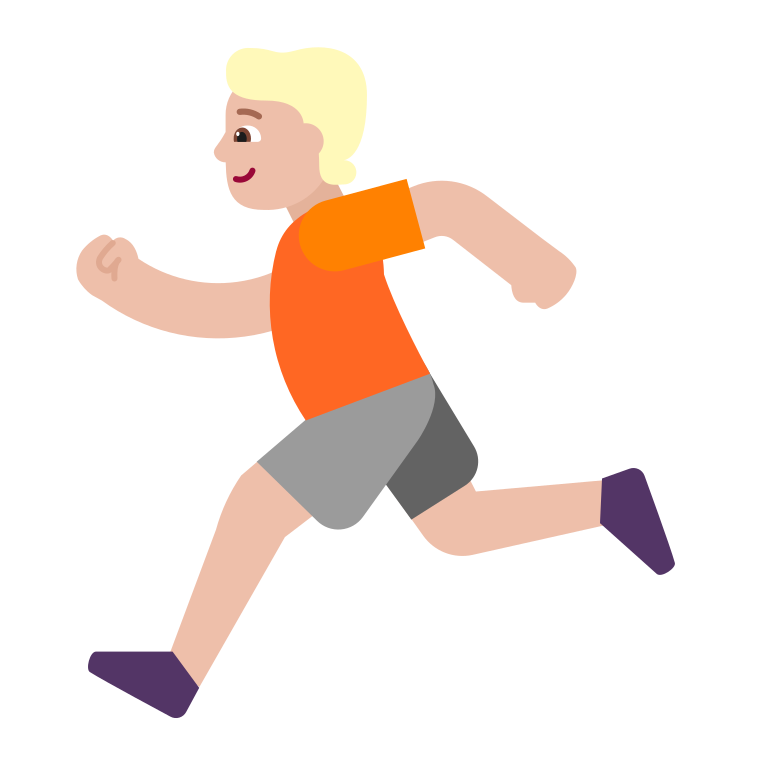
person running flat  light